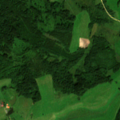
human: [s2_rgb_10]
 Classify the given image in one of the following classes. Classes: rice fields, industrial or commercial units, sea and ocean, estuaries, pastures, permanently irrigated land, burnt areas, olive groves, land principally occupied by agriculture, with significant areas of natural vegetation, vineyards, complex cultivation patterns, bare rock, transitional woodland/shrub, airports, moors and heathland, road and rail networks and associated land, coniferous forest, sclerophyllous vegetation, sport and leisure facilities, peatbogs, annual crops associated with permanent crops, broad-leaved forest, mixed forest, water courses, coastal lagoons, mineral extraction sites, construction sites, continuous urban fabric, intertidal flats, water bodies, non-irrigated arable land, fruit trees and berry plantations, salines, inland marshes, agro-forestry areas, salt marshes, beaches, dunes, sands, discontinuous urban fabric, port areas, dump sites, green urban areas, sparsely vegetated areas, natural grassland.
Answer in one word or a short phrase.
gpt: pastures, land principally occupied by agriculture, with significant areas of natural vegetation, broad-leaved forest